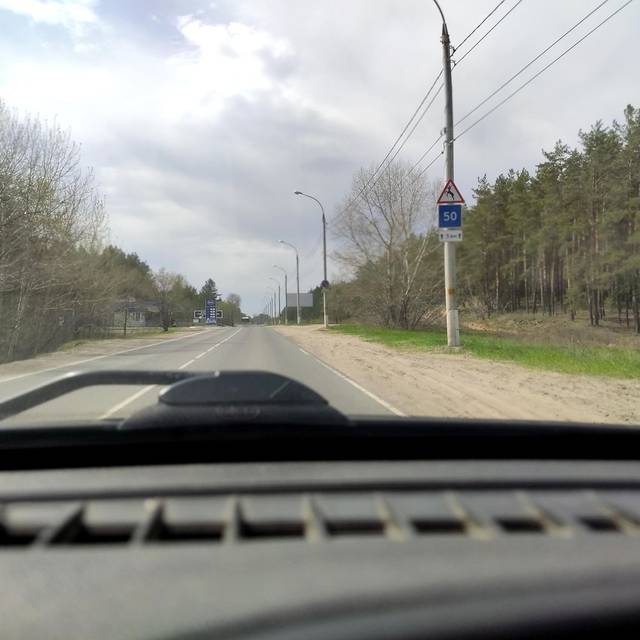
Region: Russia
Coordinates: 53.477, 49.451